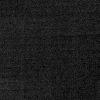
Atmospheric dust classification: dusty